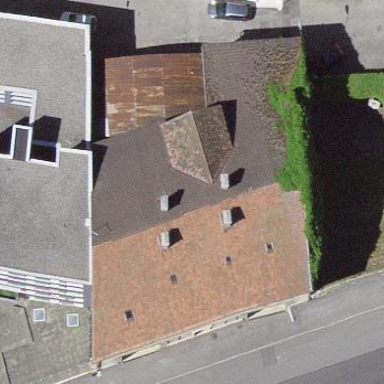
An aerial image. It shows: Warehouse.